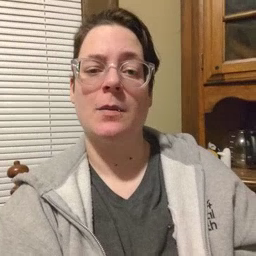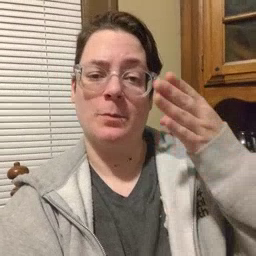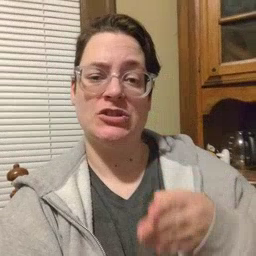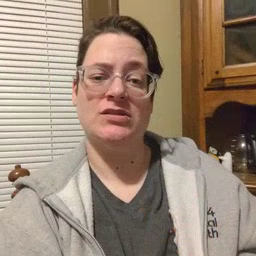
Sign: person